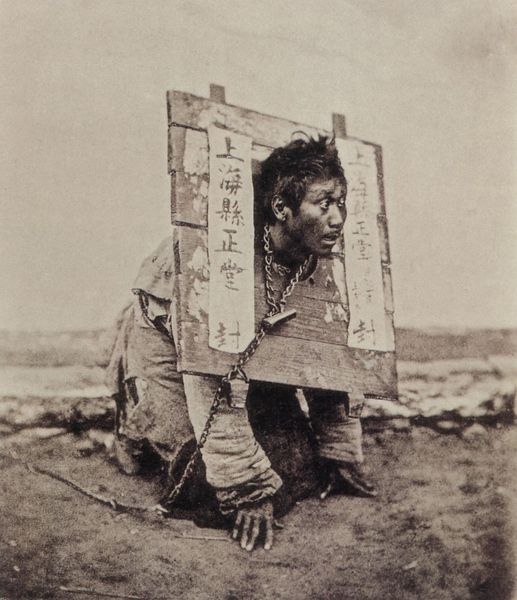
Titel: Der Pranger
Künstler: John Thomson
Standort: Leverkusen
Institution: Sammlung Bernd Lohse
Schlagwörter: dunkel, hand, himmel, kopf, mann, schatten, weiß, sand, sitzen, braun, finger, grau, holz, mund, nase, schwarz, blick, schnurrbart, arm, augen, gesicht, hinrichtung, kleidung, tod, hals, halskrause, hände, erde, horizont, boden, land, auge, haare, kontrast, japan, schrift, kette, wüste, sepia, angst, krieg, gestell, bretter, knie, scham, schriftzeichen, foto, fotografie, schild, lumpen, brett, asien, schwarz-weiß, gefangen, scharz, knien, strafe, panik, schrecken, photo, chinesisch, china, gefängnis, sklave, freiheit, hilfe, schmerz, knieend, kniend, abstützen, knieen, dreck, erniedrigung, gefangener, fotographie, demut, schande, kien, erschrocken, folter, chinese, asiate, entsetzt, angekettet, bestrafung, zerlumpt, asiat, unterdrückung, demütigung, sklaverei, shanghai, kop, pranger, papaier, verurteilt, wehrlos, 19. jahrhundert, ina, d, rift, ächtung, schwarz#weiß, kiene, schmach, brrett, schriftzeich